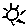
Label: sun